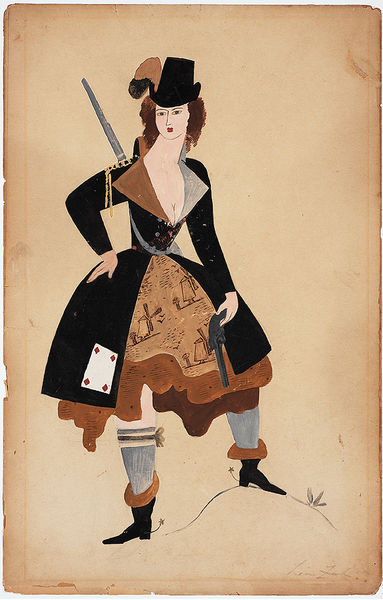
Titel: Costume Design for Giselle, Costume Design for Giselle
Künstler: Lev Vasil’evich Zak
Standort: Amherst (Massachusetts, USA)
Institution: Mead Art Museum, Amherst College
Schlagwörter: hands, hat, red, soldier, black, dress, face, portrait, skirt, woman, print, brown, feather, hand, boots, arms, mill, slope, windmill, standing, gun, hunter, rifle, hunt, card, diamonds, spurs, plume, pistol, playcard, queen of diamonds